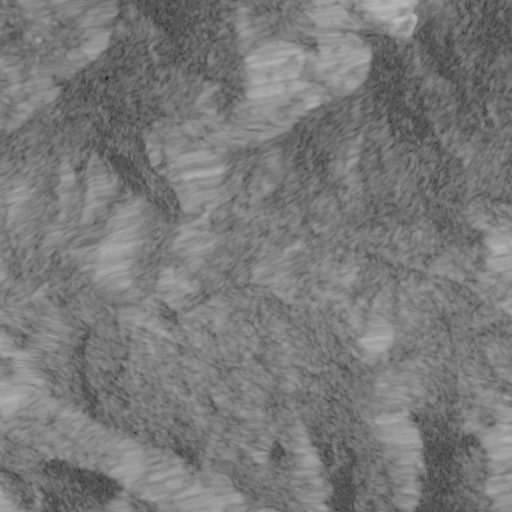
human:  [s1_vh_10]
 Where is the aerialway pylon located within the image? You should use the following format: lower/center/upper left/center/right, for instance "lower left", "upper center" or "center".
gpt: The aerialway pylon is located in the upper left of the image.
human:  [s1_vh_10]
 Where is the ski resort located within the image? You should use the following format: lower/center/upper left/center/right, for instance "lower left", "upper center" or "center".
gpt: The ski resort is located in the left of the image.
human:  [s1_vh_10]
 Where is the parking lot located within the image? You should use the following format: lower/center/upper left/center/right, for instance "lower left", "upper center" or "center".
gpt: There is no parking lot in the image.

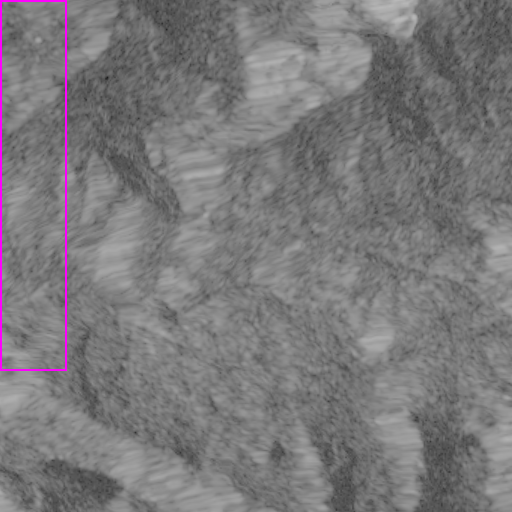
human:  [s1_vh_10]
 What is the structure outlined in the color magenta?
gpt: The structure outlined in magenta is a ski resort.
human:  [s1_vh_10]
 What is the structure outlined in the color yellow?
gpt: There is no yellow outline.